Question: Assuming I have this code with many 'awaits':
'''
public async Task<T> ConsumeAsync()
{
await A();
await b();
await c();
await d();
//..
}
'''
Where each task can take a very short period of time ,
(again , theoretical)
There a situation where the with all those "releasing back threads" and "fetching threads back" ( red & green here :)

Is taking time than a single thread which could done all the work with a small amount of delay ,
I mean , I wanted to be the most productive , but instead , since all those switches back and forth - I actually lost productivity.
Can such scenario occur ?
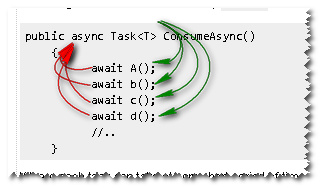
Answer: A 'Task' object represent the deferred result of a pending operation. You don't have to use tasks and 'async/await' if you don't have any pending operations. Otherwise, I believe 'async'/'await' code is generally more efficient than its bare TPL 'ContinueWith' analogue.
Let's do some timing:
'''
using System;
using System.Threading;
using System.Threading.Tasks;
namespace ConsoleApplication
{
class Program
{
// async/await version
static async Task<int> Test1Async(Task<int> task)
{
return await task;
}
// TPL version
static Task<int> Test2Async(Task<int> task)
{
return task.ContinueWith(
t => t.Result,
CancellationToken.None,
TaskContinuationOptions.ExecuteSynchronously,
TaskScheduler.Default);
}
static void Tester(string name, Func<Task<int>, Task<int>> func)
{
var sw = new System.Diagnostics.Stopwatch();
sw.Start();
for (int i = 0; i < <PHONE>; i++)
{
func(Task.FromResult(0)).Wait();
}
sw.Stop();
Console.WriteLine("{0}: {1}ms", name, sw.ElapsedMilliseconds);
}
static void Main(string[] args)
{
Tester("Test1Async", Test1Async);
Tester("Test2Async", Test2Async);
}
}
}
'''
The output:
So, by default, 'await' continuations are handled more efficiently than 'ContinueWith' continuations. Let's optimize this code slightly:
'''
// async/await version
static async Task<int> Test1Async(Task<int> task)
{
if (task.IsCompleted)
return task.Result;
return await task;
}
// TPL version
static Task<int> Test2Async(Task<int> task)
{
if (task.IsCompleted)
return Task.FromResult(task.Result);
return task.ContinueWith(
t => t.Result,
CancellationToken.None,
TaskContinuationOptions.ExecuteSynchronously,
TaskScheduler.Default);
}
'''
The output:
Now the non-async version wins. In case with the 'async' version, I believe this optimization has already been done internally by the 'async/await' infrastructure.
Anyway, so far we've dealt only with completed tasks ('Task.FromResult'). Let's introduce the actual asynchrony (naturally, we'll do less iterations this time):
'''
static Task<int> DoAsync()
{
var tcs = new TaskCompletionSource<int>();
ThreadPool.QueueUserWorkItem(_ => tcs.SetResult(0));
return tcs.Task;
}
static void Tester(string name, Func<Task<int>, Task<int>> func)
{
ThreadPool.SetMinThreads(200, 200);
var sw = new System.Diagnostics.Stopwatch();
sw.Start();
for (int i = 0; i < <PHONE>; i++)
{
func(DoAsync()).Wait();
}
sw.Stop();
Console.WriteLine("{0}: {1}ms", name, sw.ElapsedMilliseconds);
}
'''
The output:
Now the difference is very marginal, although the 'async' version still performs slightly better. Yet I think such gain is really neglectable, comparable to the actual cost of the asynchronous operation or to the cost of restoring the captured context for when 'SynchronizationContext.Current != null'.
The bottom line is, if you deal with asynchronous tasks, go for 'async'/'await' if you have a choice, not for performance reason but for ease of use, readability and maintainability.